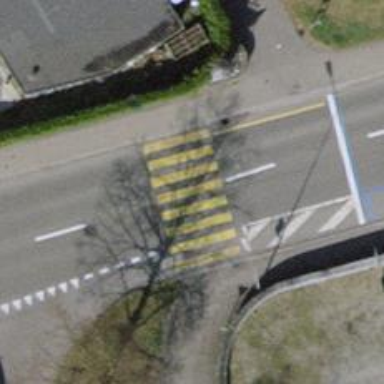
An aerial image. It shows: Uncontrolled crossing on the road.